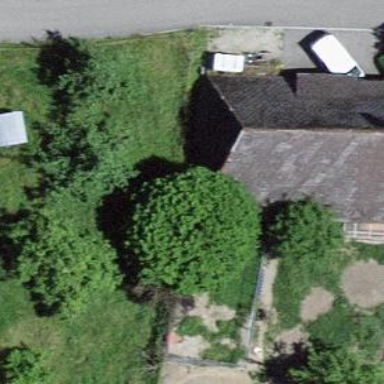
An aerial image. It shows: Farm building.